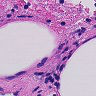
Metastatic tissue present: no